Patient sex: F
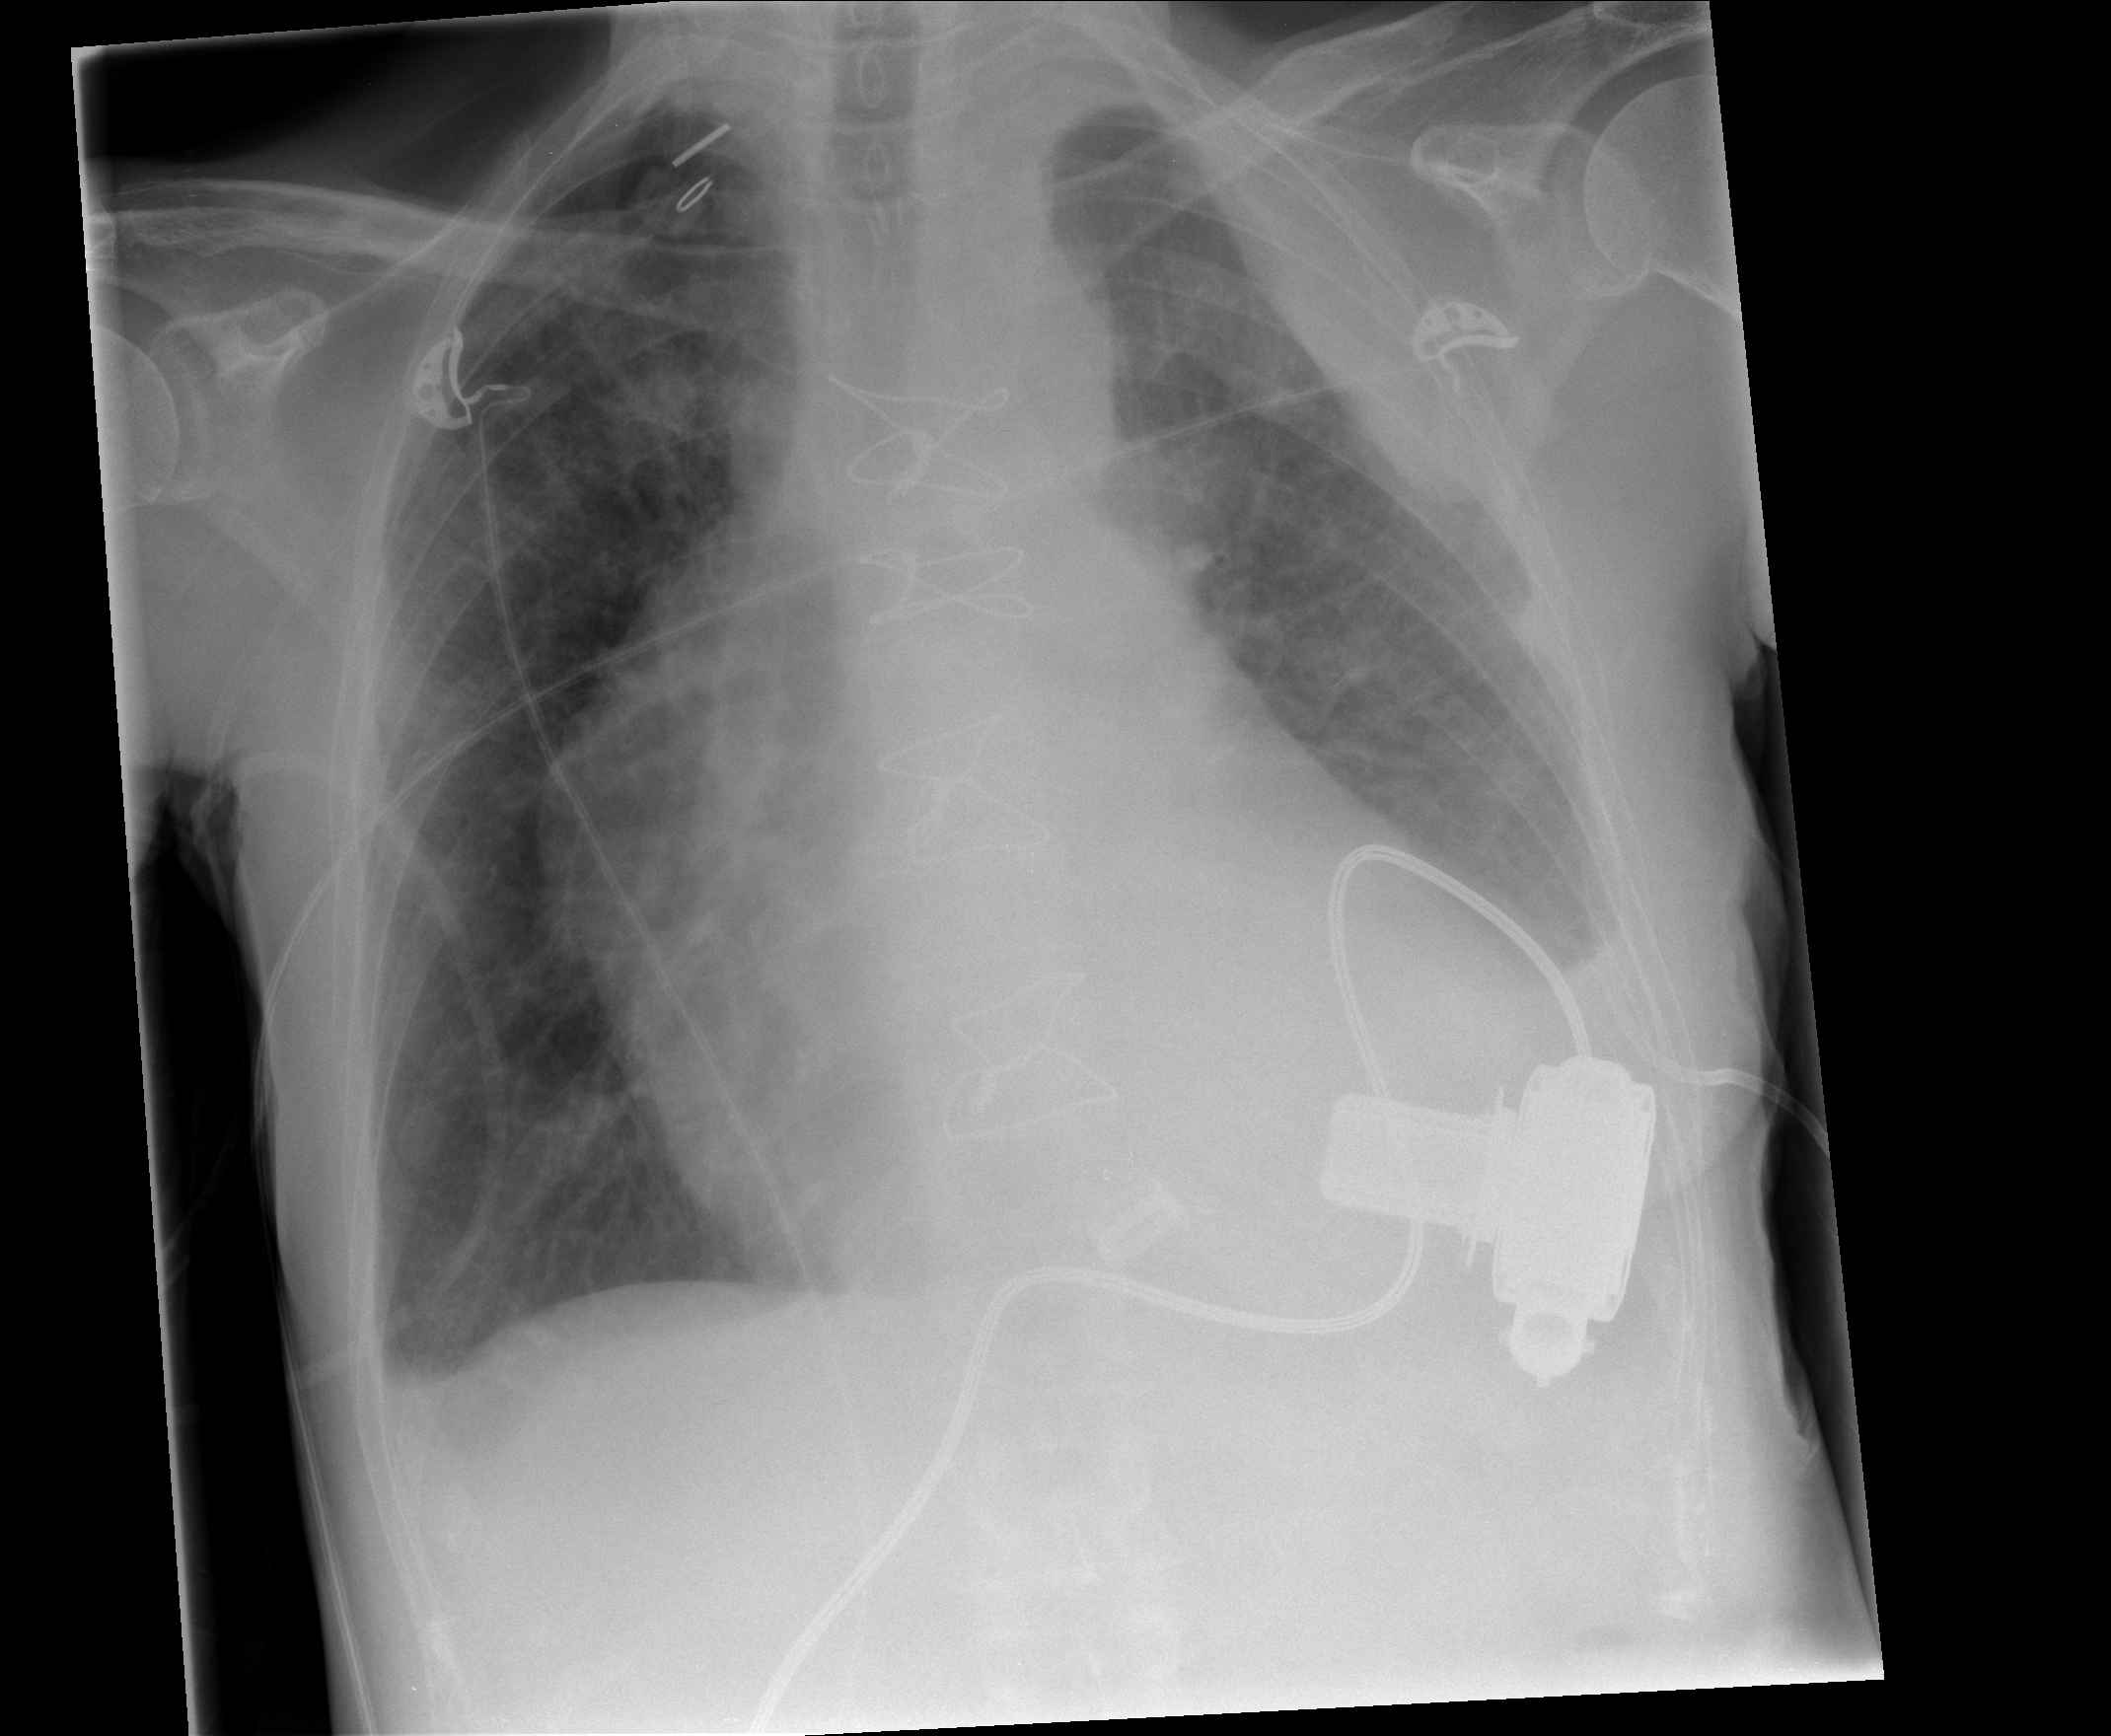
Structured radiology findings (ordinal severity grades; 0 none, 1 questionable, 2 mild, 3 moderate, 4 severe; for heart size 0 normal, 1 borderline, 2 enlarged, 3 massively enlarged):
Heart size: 2
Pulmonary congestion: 2
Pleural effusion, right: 0
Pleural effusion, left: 2
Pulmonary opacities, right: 0
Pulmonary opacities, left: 0
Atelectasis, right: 0
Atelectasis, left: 2